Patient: sex M, age 50
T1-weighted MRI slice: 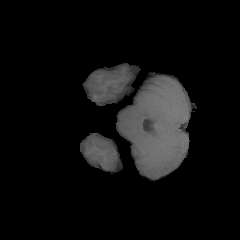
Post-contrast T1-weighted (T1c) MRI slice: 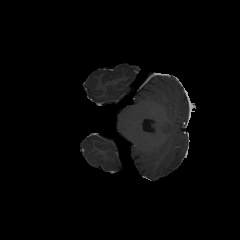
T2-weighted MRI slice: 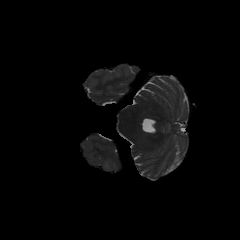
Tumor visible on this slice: no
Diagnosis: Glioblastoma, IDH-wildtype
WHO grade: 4